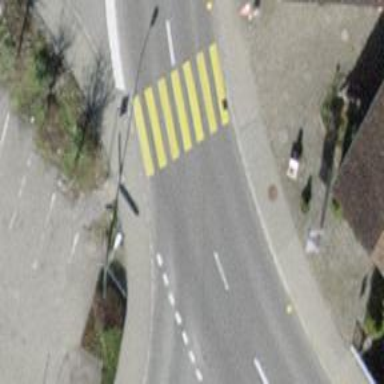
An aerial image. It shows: Marked crossing on the road.